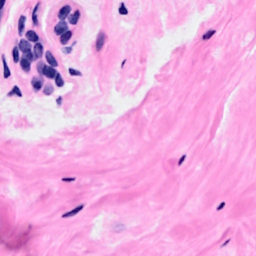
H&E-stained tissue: Breast